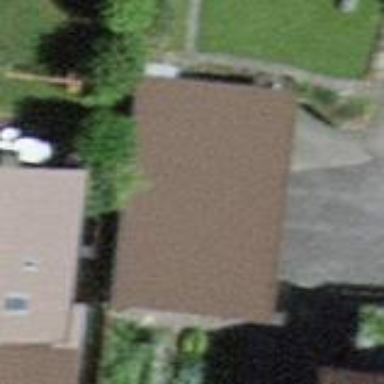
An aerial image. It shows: Garage building.